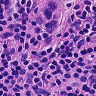
Metastatic tissue present: yes